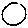
Label: circle